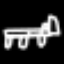
Label: bed